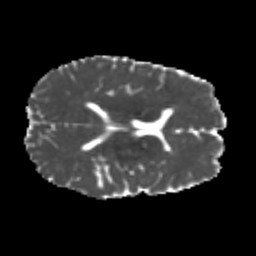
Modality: MD
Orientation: axial
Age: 20
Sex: male
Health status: healthy
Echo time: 0.074 s